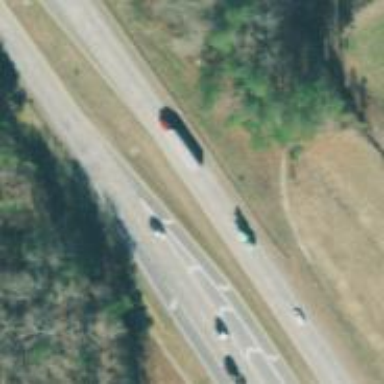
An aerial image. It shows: Trunk highway.